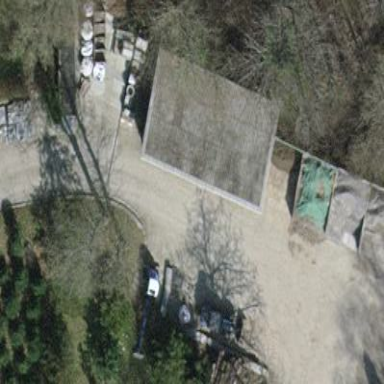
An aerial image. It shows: Shed building.